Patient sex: M
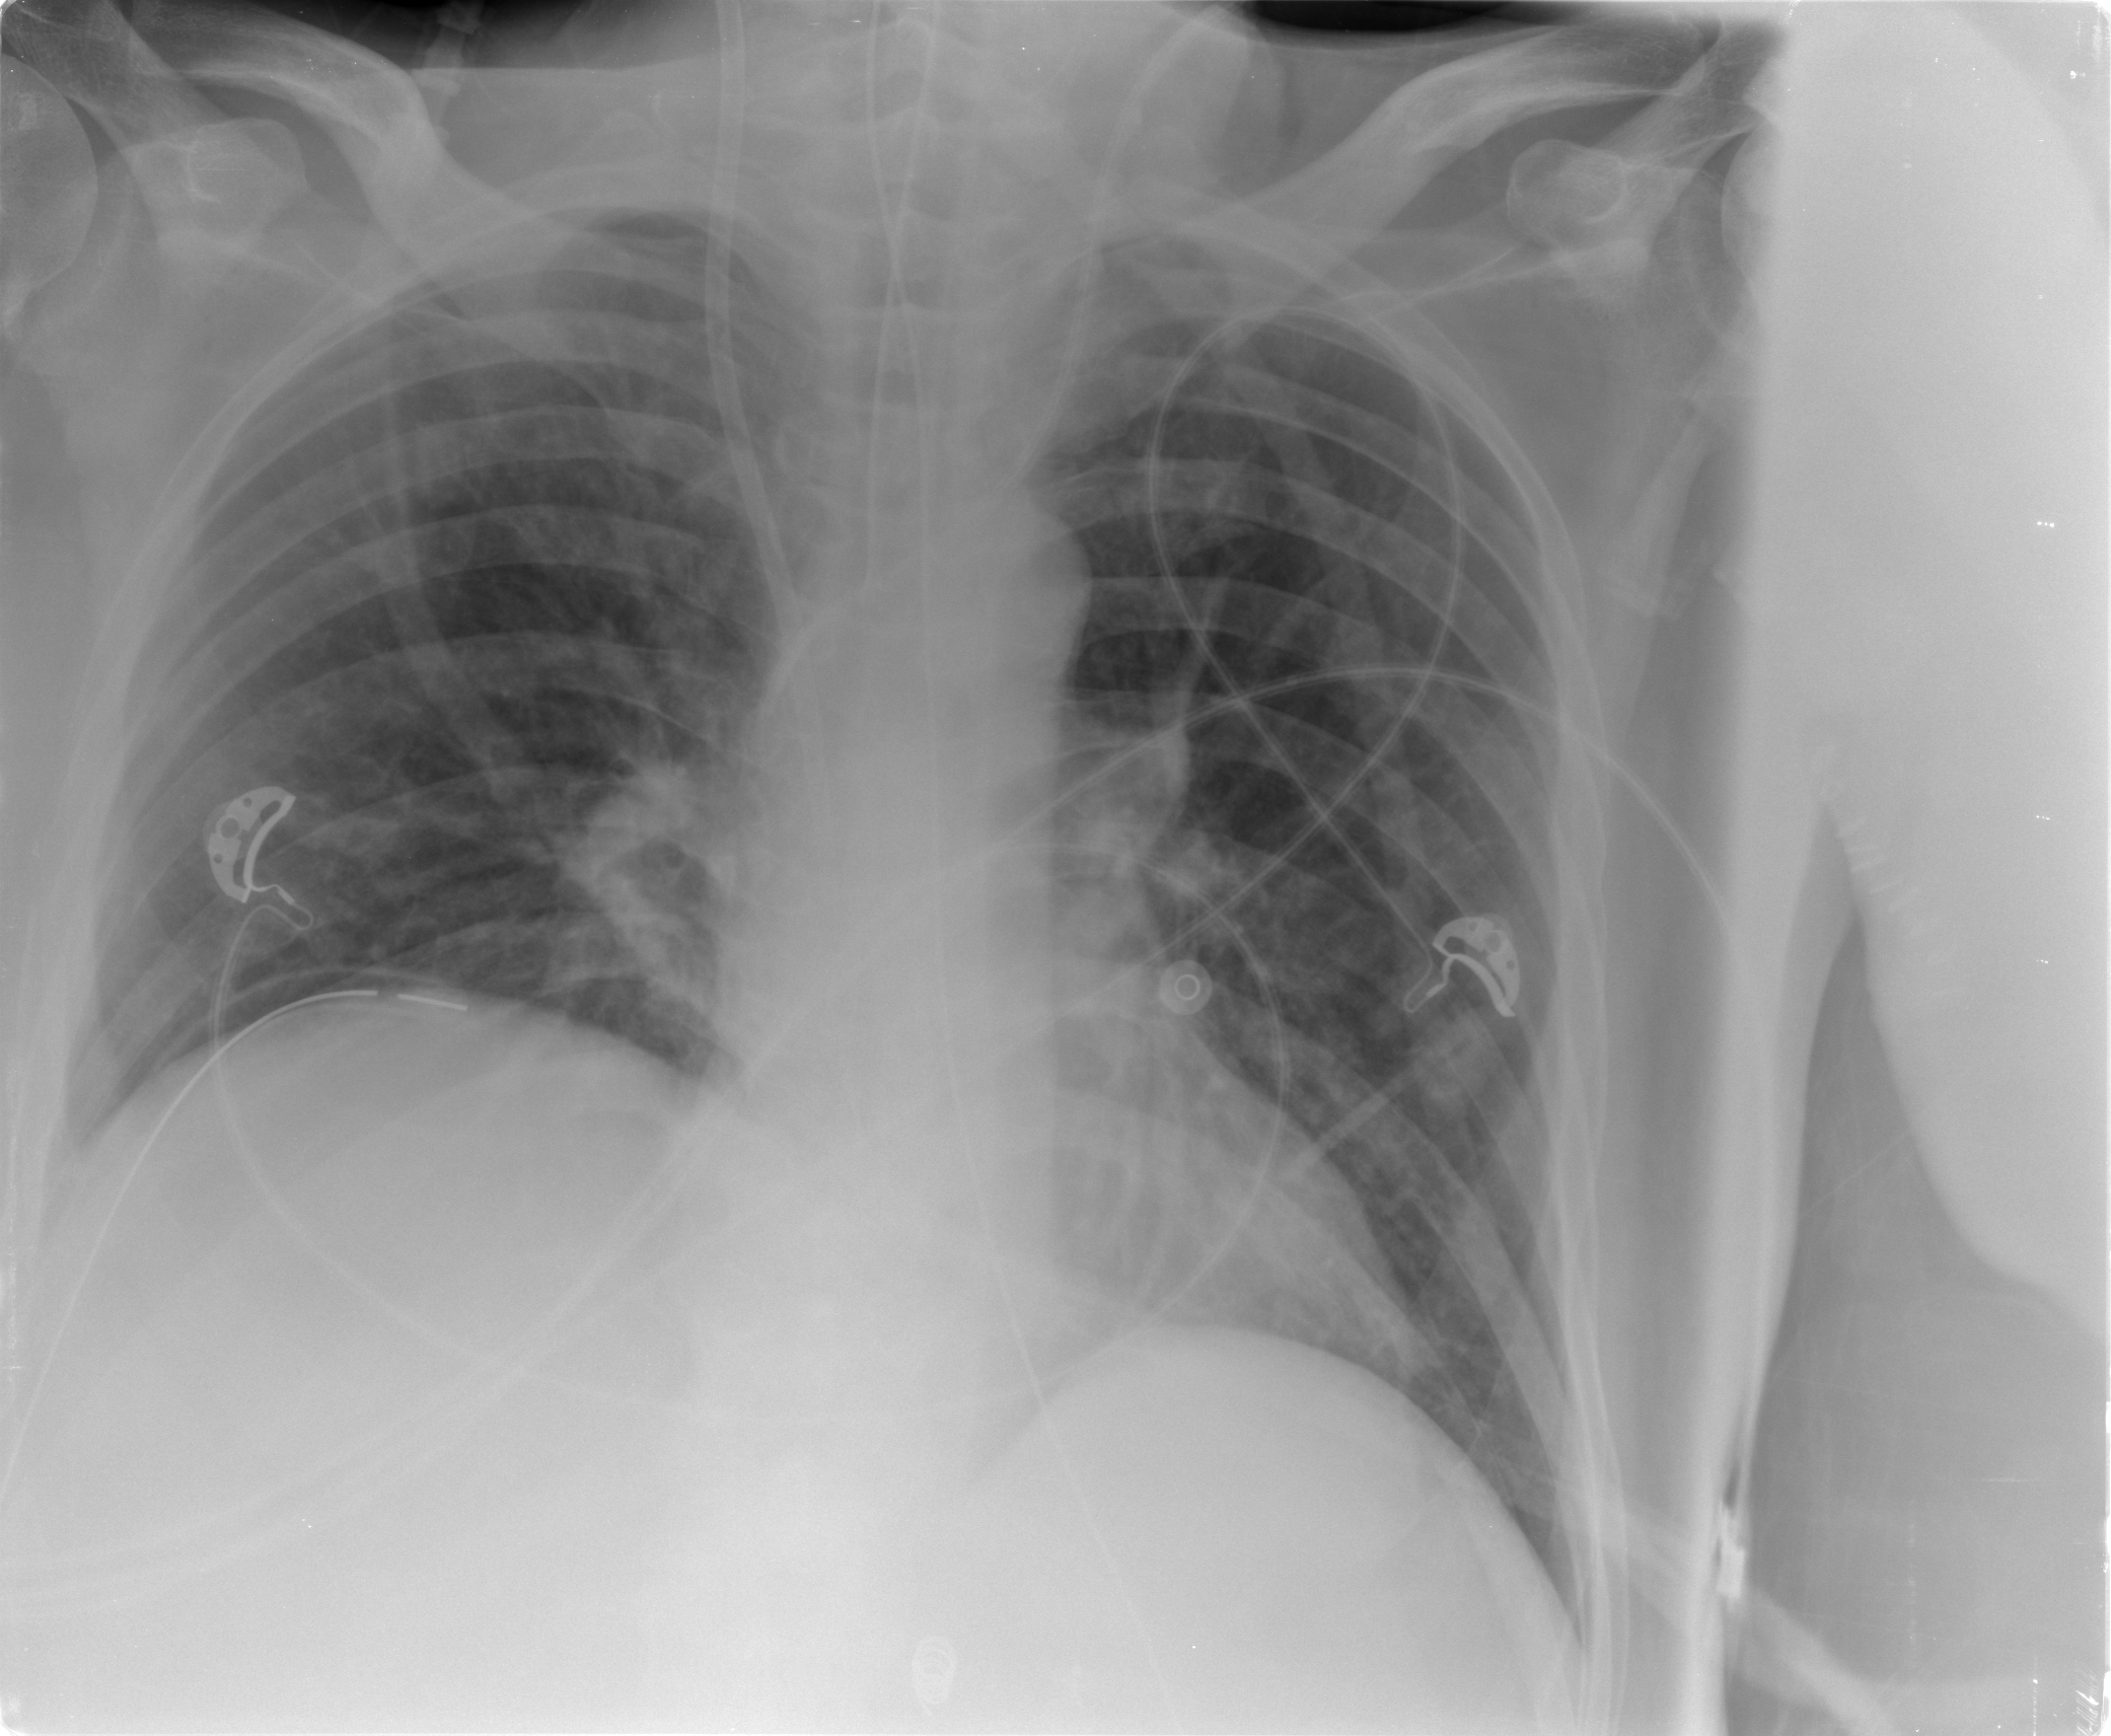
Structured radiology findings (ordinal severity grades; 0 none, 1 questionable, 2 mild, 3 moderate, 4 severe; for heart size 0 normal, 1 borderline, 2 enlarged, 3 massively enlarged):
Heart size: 0
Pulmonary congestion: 2
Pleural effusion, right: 1
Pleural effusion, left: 0
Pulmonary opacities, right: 0
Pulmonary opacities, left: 1
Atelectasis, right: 1
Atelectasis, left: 1